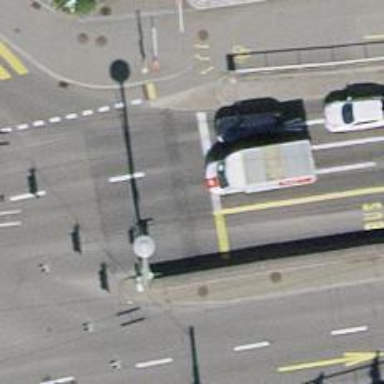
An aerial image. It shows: Road with traffic signals.